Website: lowes
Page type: customer-info-address
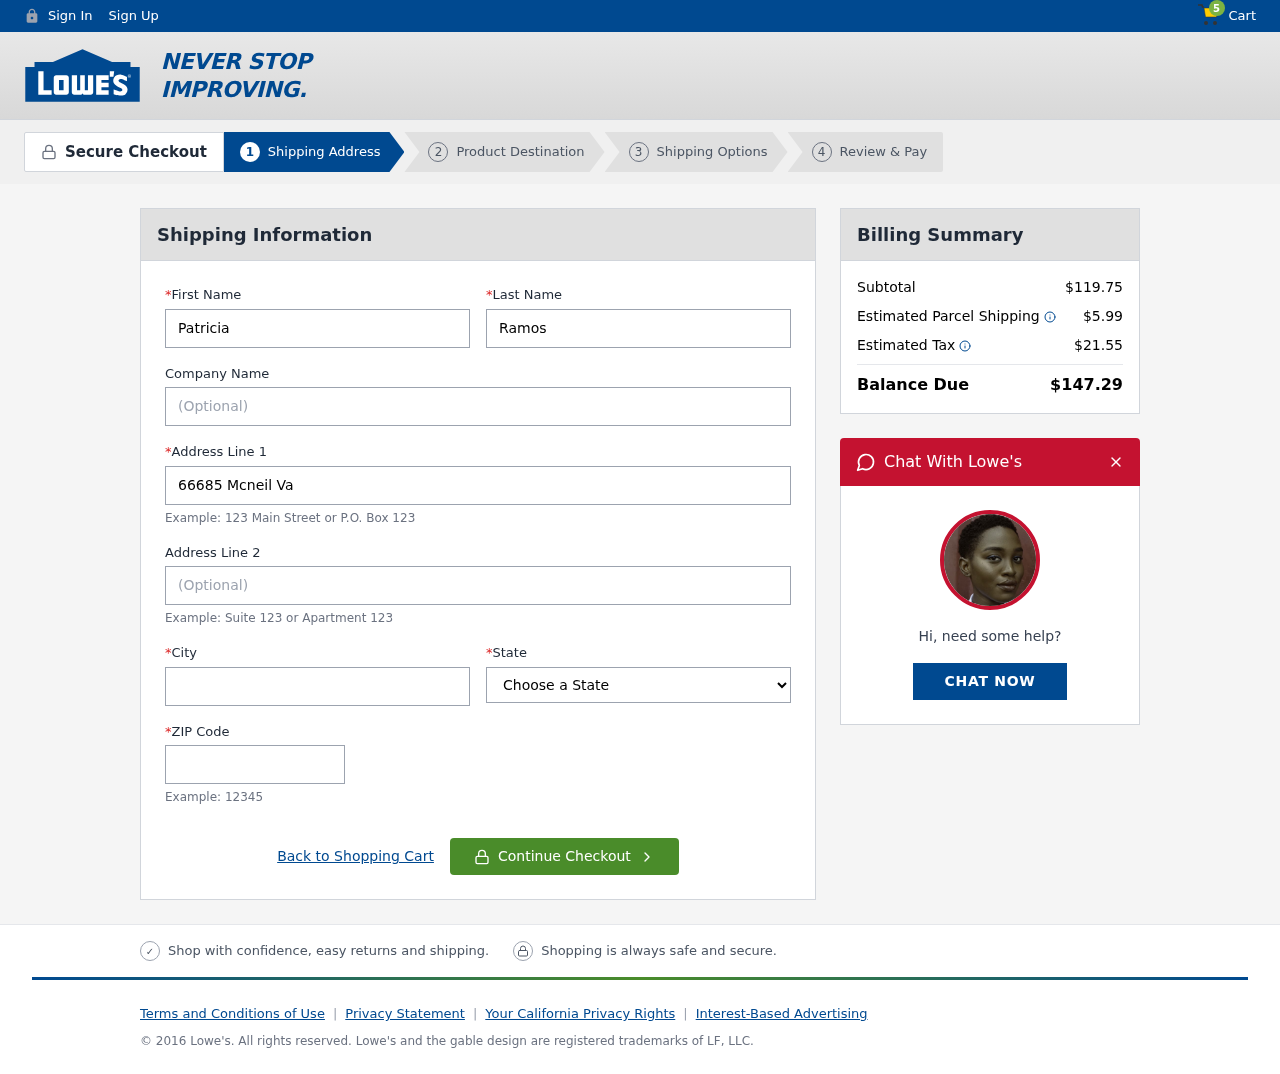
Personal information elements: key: PII_CITY
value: Andersonfurt
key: PII_FIRSTNAME
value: Patricia
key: PII_LASTNAME
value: Ramos
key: PII_POSTCODE
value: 66591
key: PII_STATE
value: Tennessee
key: PII_STREET
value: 66685 Mcneil Valleys
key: PII_STREET2
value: Suite 601
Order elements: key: ORDER_NUM_ITEMS
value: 5
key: ORDER_SUBTOTAL
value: $119.75
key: ORDER_SHIPPING_COST
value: $5.99
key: ORDER_TAX
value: $21.55
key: ORDER_TOTAL
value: $147.29